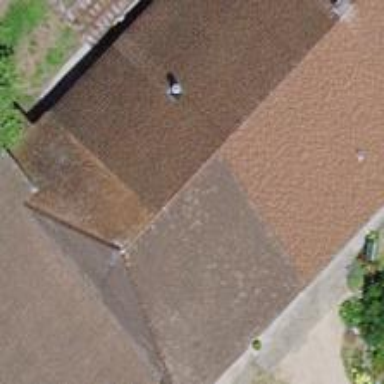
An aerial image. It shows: Farm building.